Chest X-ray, AP view. Patient: 53 years old, sex M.
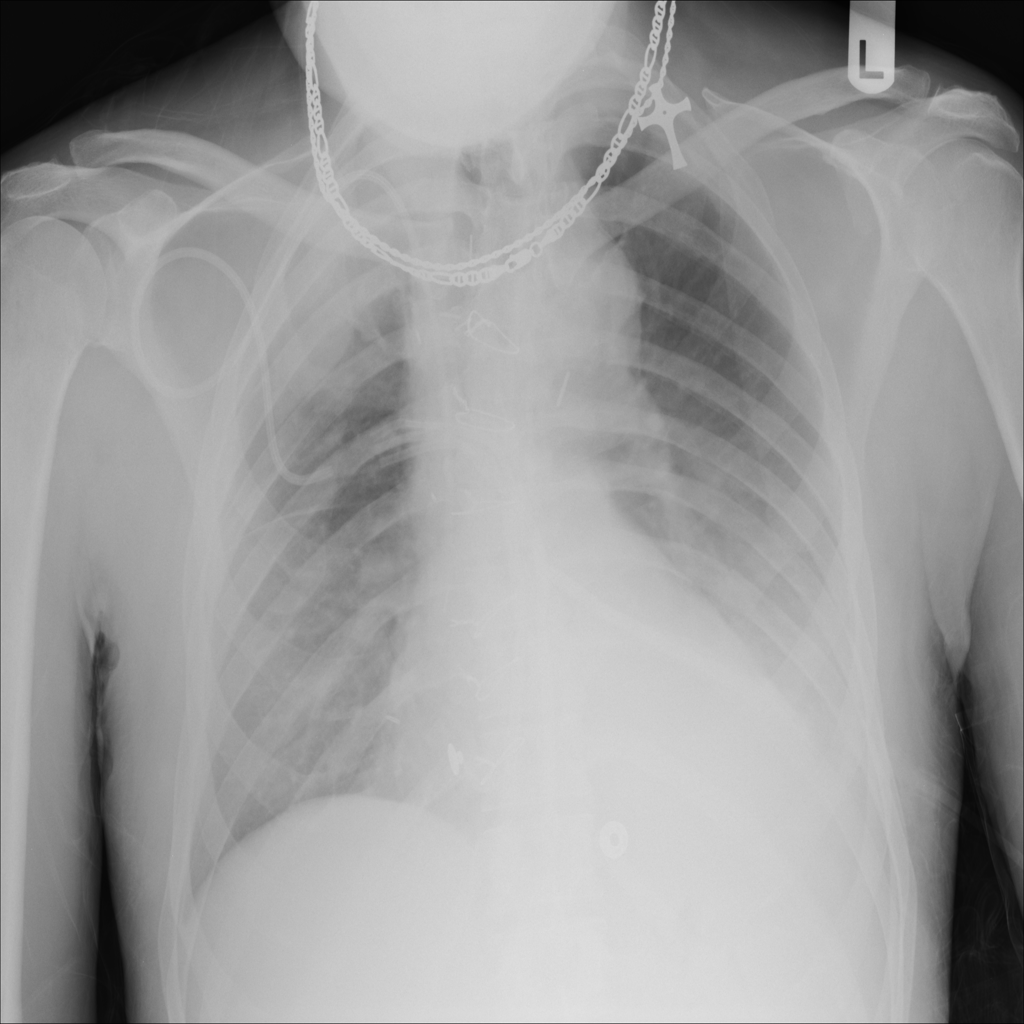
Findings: No Finding